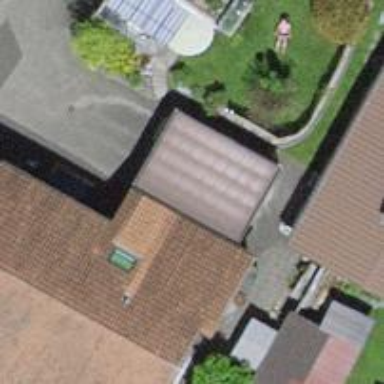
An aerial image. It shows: View of roof of building.